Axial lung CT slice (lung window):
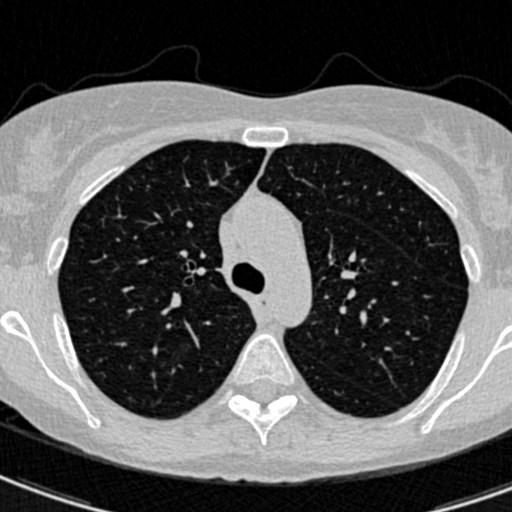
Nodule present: no